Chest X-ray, AP view. Patient: 68 years old, sex F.
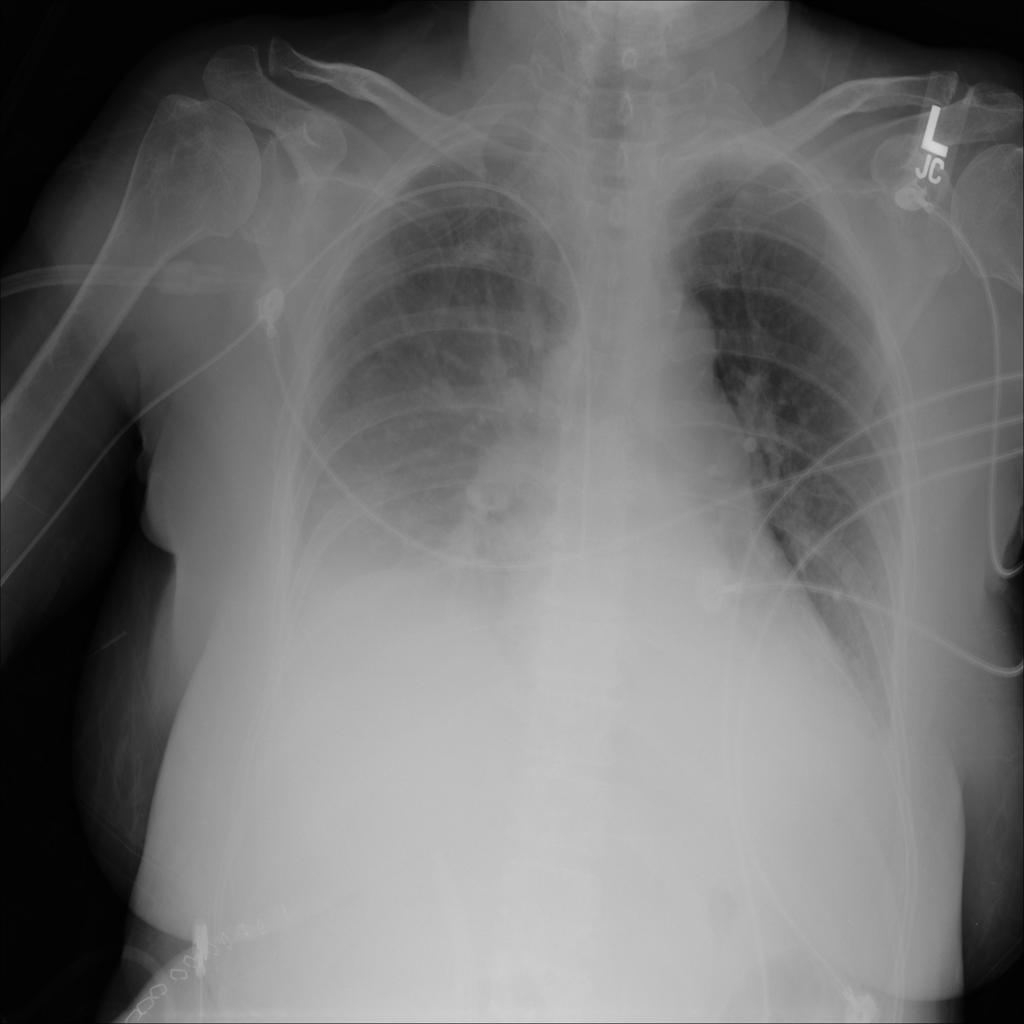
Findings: Effusion